【题型】解答题　【知识点】立体几何　【难度】easy
已知 $AB$ 是直角梯形 $ABCD$ 与底边垂直的一腰(如图). 分别以 $AB$, $BC$, $CD$, $DA$ 为轴旋转, 试说明所得几何体是由哪些简单几何体构成的?

\vspace{1em}

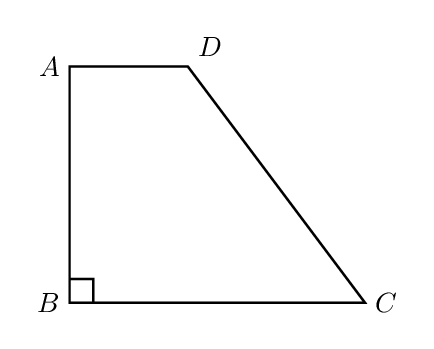
【解答】

\noindent\textbf{解：}
\textbf{①以 $AB$ 边为轴旋转所得旋转体是圆台；如图（1）所示；\\
\textbf{②}以 $BC$ 边为轴旋转所得旋转体是一组合体：下部为圆柱，上部为圆锥；如图（2）所示；\\
\textbf{③}以 $CD$ 边为轴旋转所得旋转体为一组合体：上部为圆锥，下部为圆台，再挖去一个小圆锥；如图（3）所示。\\
\textbf{④}以 $AD$ 边为轴旋转得到一个组合体，它是一个圆柱上部挖去一个圆锥；如图（4）所示；
}

\vspace{1em}

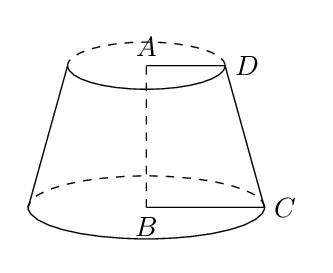
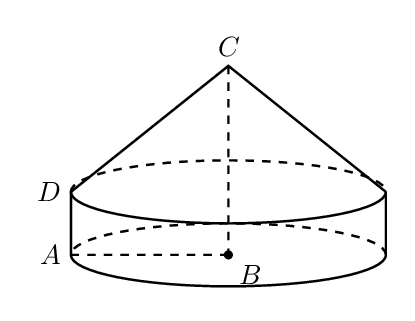
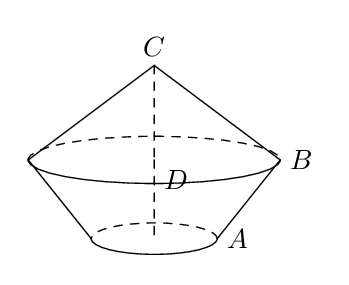
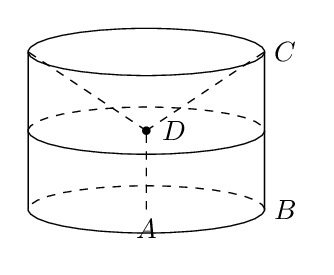